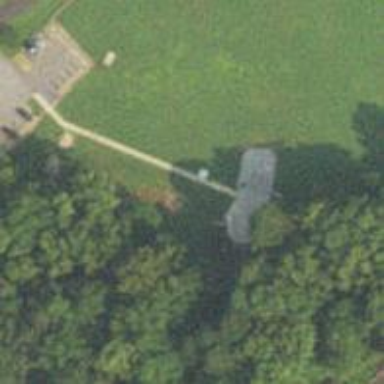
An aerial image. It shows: Disc golf basket.